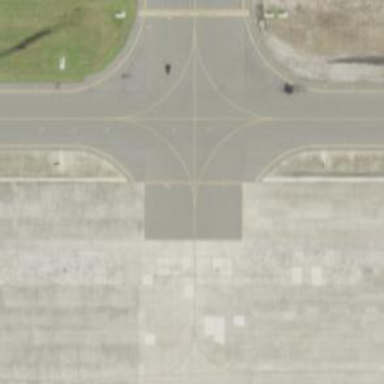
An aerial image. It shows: Image of taxiway at airport.